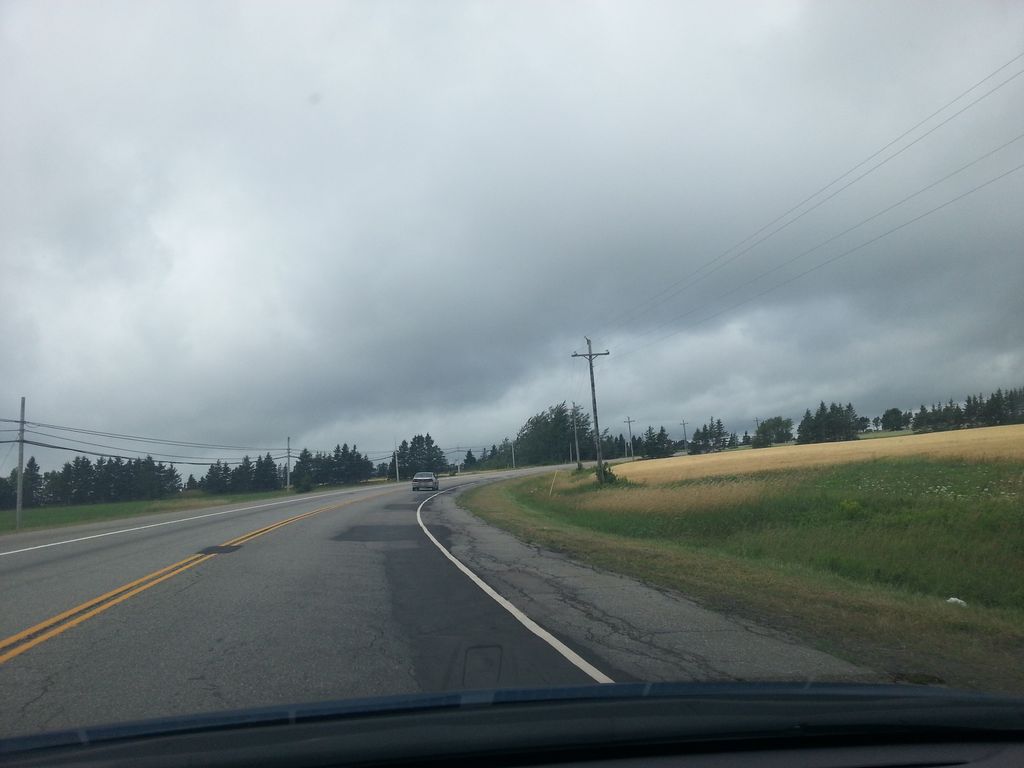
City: charlottetown